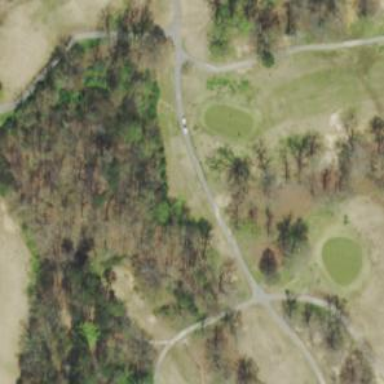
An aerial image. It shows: Path designed for golf carts.